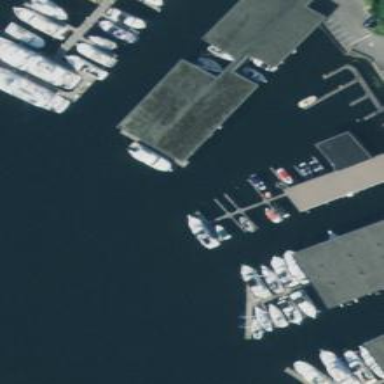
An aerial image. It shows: Man-made pier.